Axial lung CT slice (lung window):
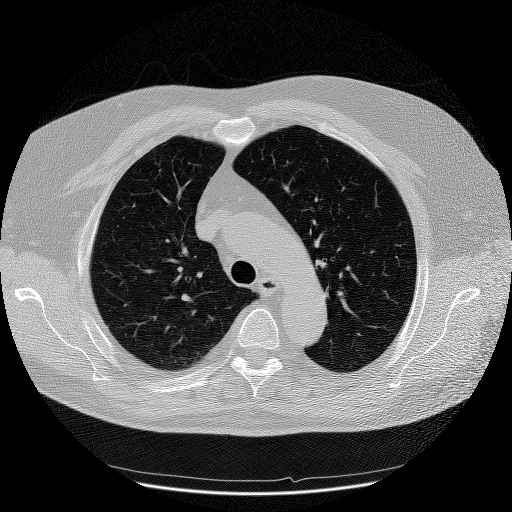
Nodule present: no